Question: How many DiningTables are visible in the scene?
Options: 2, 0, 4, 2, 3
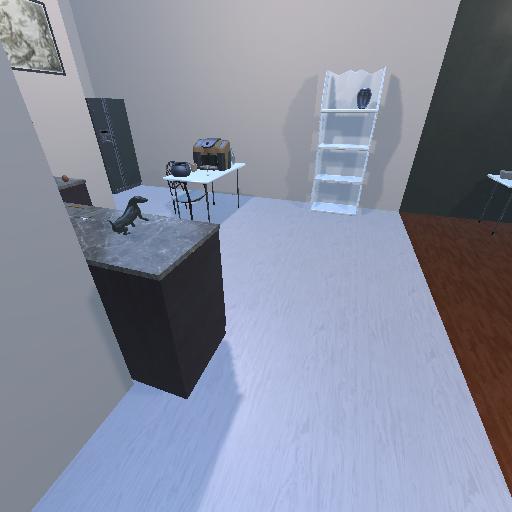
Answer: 2